Field crop: tomato
Growth stage: 2
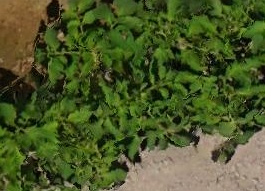
Species: tomato